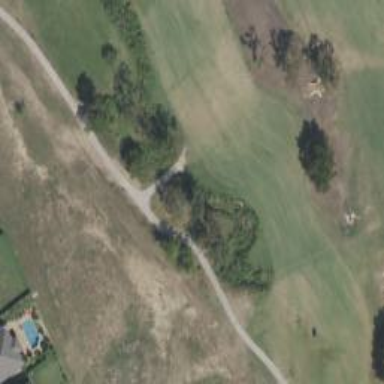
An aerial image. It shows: Service road on bridge designed for golf cartpath.